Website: macys
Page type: customer-info-address
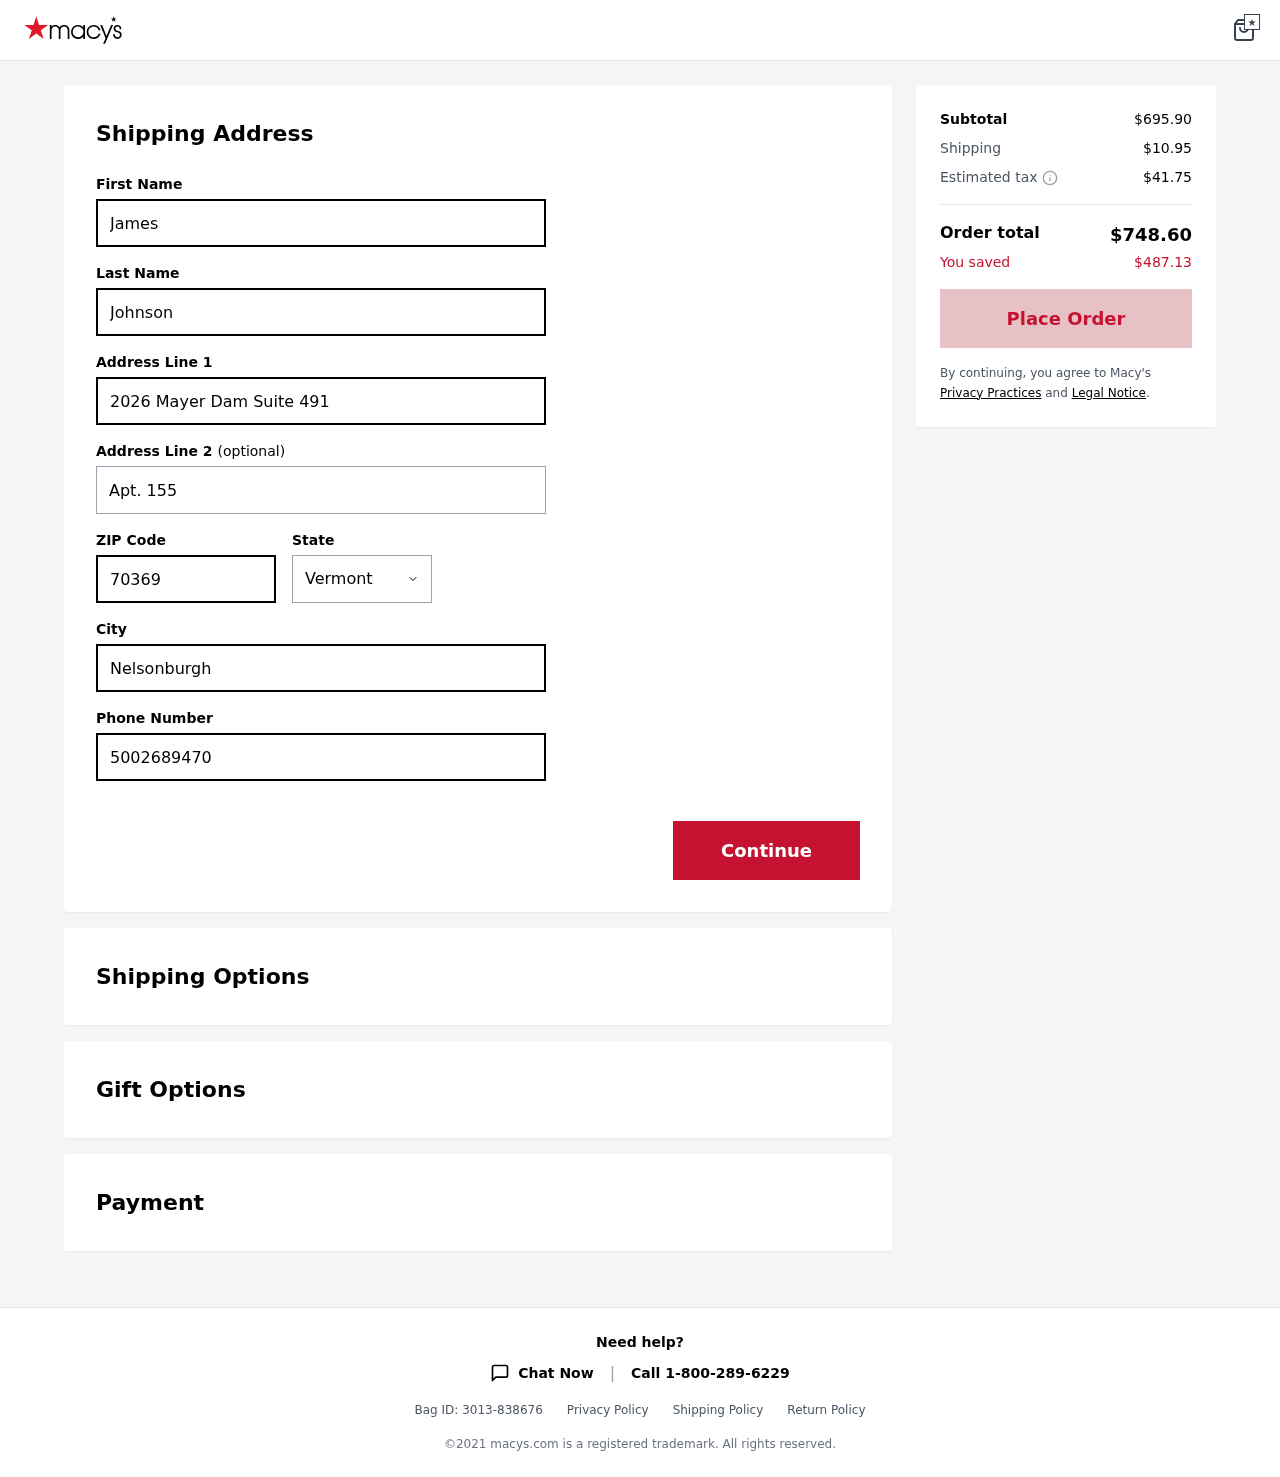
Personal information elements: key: PII_CITY
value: Nelsonburgh
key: PII_FIRSTNAME
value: James
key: PII_LASTNAME
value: Johnson
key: PII_PHONE
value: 5002689470
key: PII_POSTCODE
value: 70369
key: PII_STATE
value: Vermont
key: PII_STREET
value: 2026 Mayer Dam Suite 491
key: PII_STREET2
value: Apt. 155
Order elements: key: ORDER_SUBTOTAL
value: $695.90
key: ORDER_SHIPPING_COST
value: $10.95
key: ORDER_TAX
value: $41.75
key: ORDER_TOTAL
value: $748.60
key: ORDER_SAVINGS
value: $487.13